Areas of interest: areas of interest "Industrial Park"
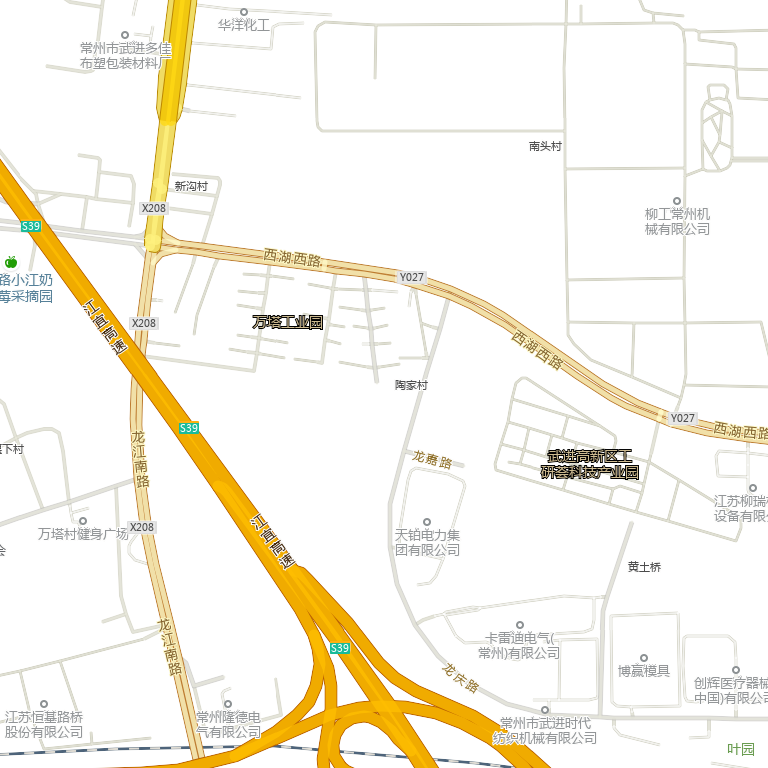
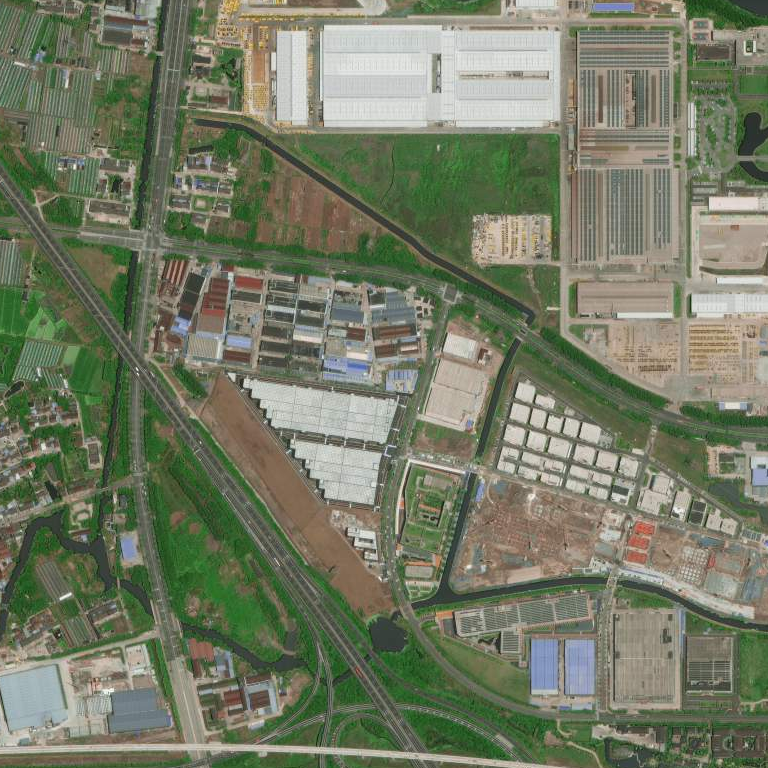